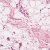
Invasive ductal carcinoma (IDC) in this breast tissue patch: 0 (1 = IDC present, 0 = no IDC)